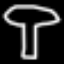
Label: mushroom